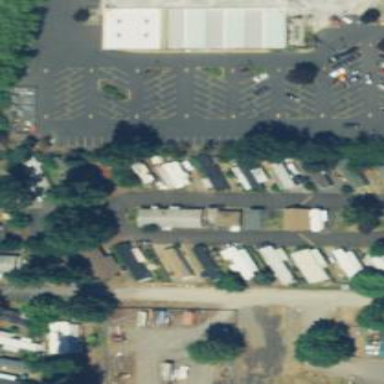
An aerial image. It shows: Residential area designated as trailer park.